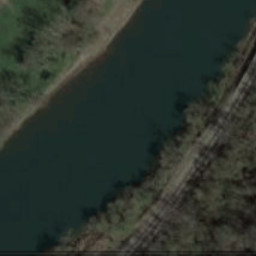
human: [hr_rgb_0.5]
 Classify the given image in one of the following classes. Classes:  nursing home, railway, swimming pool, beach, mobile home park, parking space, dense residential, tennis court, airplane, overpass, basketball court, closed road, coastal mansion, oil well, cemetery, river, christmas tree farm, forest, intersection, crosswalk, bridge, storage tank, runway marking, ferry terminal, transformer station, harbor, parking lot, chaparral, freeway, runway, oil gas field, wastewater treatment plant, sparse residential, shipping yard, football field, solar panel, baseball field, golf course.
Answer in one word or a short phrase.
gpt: river